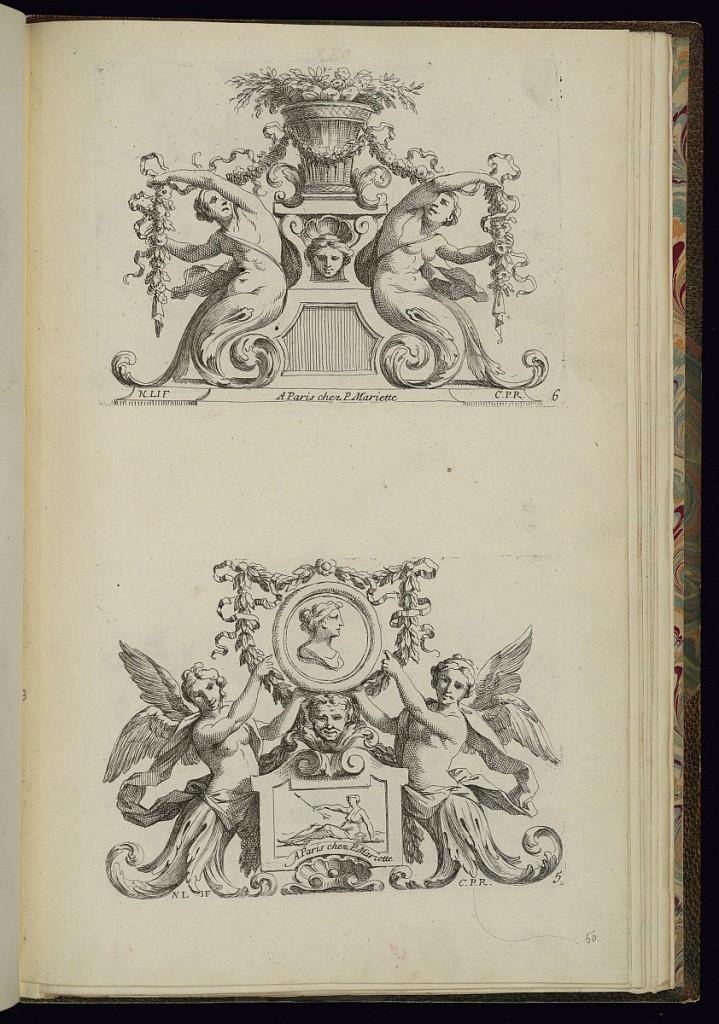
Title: Two Ornament Designs
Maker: Nicolas Pierre Loir, French, 1624 - 1679
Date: ca.1660–1713
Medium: Etching on paper
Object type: Print
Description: Two plates of ornament designs printed on a single sheet, one above the other. The upper plate features a vase of flowers, fruit and foliate branches on a plinth flanked by female torsos morphing into scrolling leaves, a festoon of flowers, mask (mascaron), ribbons, foliate scrolls, and scrolling leaves (rinceaux). The lower plate features a roundel profile portrait, flanked by winged women morphing into scrolling leaves, festoon of leaves, a mask (mascaron), shell, cartouche of a female figure, and scrolling leaves (rinceaux). The plates are signed and numbered.